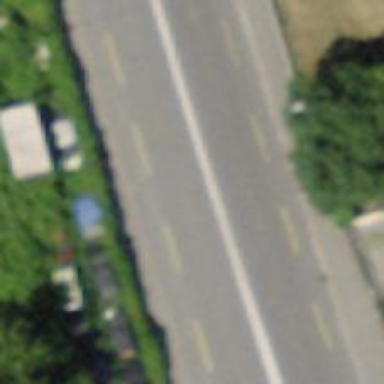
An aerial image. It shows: Primary highway with asphalt surface and designated lane for cyclists.